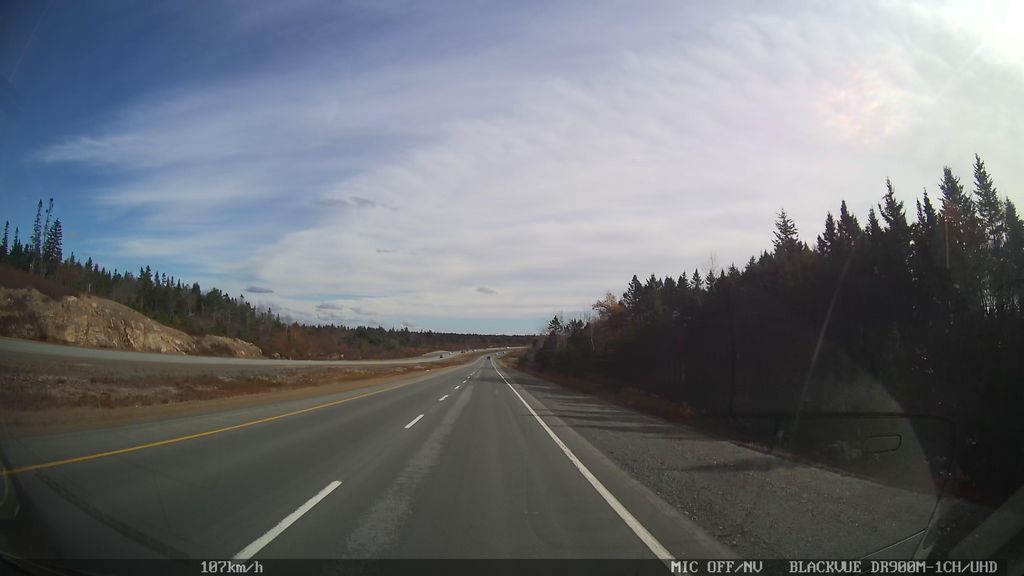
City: halifax